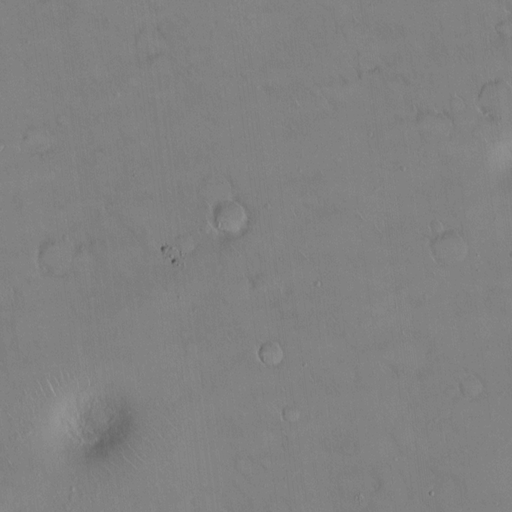
Objects detected: cone, cone